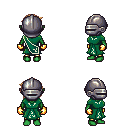
a pixel art fantasy rpg character, female body template, orc, green skin, sash dress, gold greaves, light blonde pixie cut hairstyle, metal helm, gold gloves, four views (front, back, left, right), 2x2 character sprite sheet, small pixel art, hard edges, no anti-aliasing